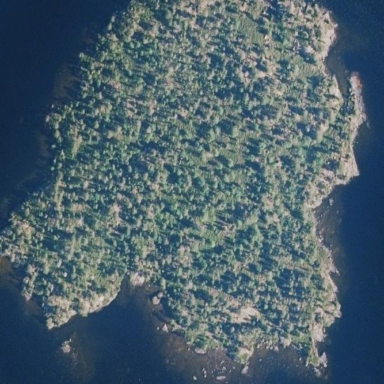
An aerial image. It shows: Islet.